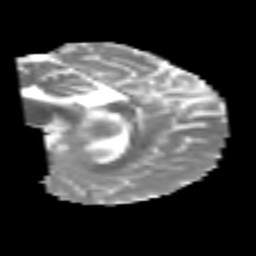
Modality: MD
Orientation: sagittal
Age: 25
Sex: male
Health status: healthy